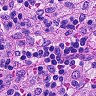
Metastatic tissue present: no